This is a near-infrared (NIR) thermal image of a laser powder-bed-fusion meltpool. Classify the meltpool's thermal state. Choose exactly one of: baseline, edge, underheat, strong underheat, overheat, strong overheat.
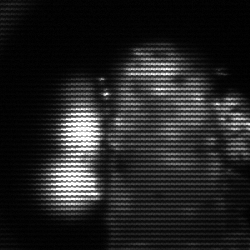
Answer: strong underheat